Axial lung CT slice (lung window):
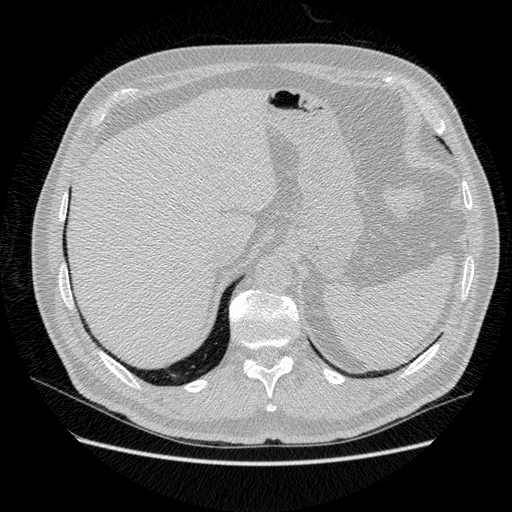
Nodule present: no